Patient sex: M
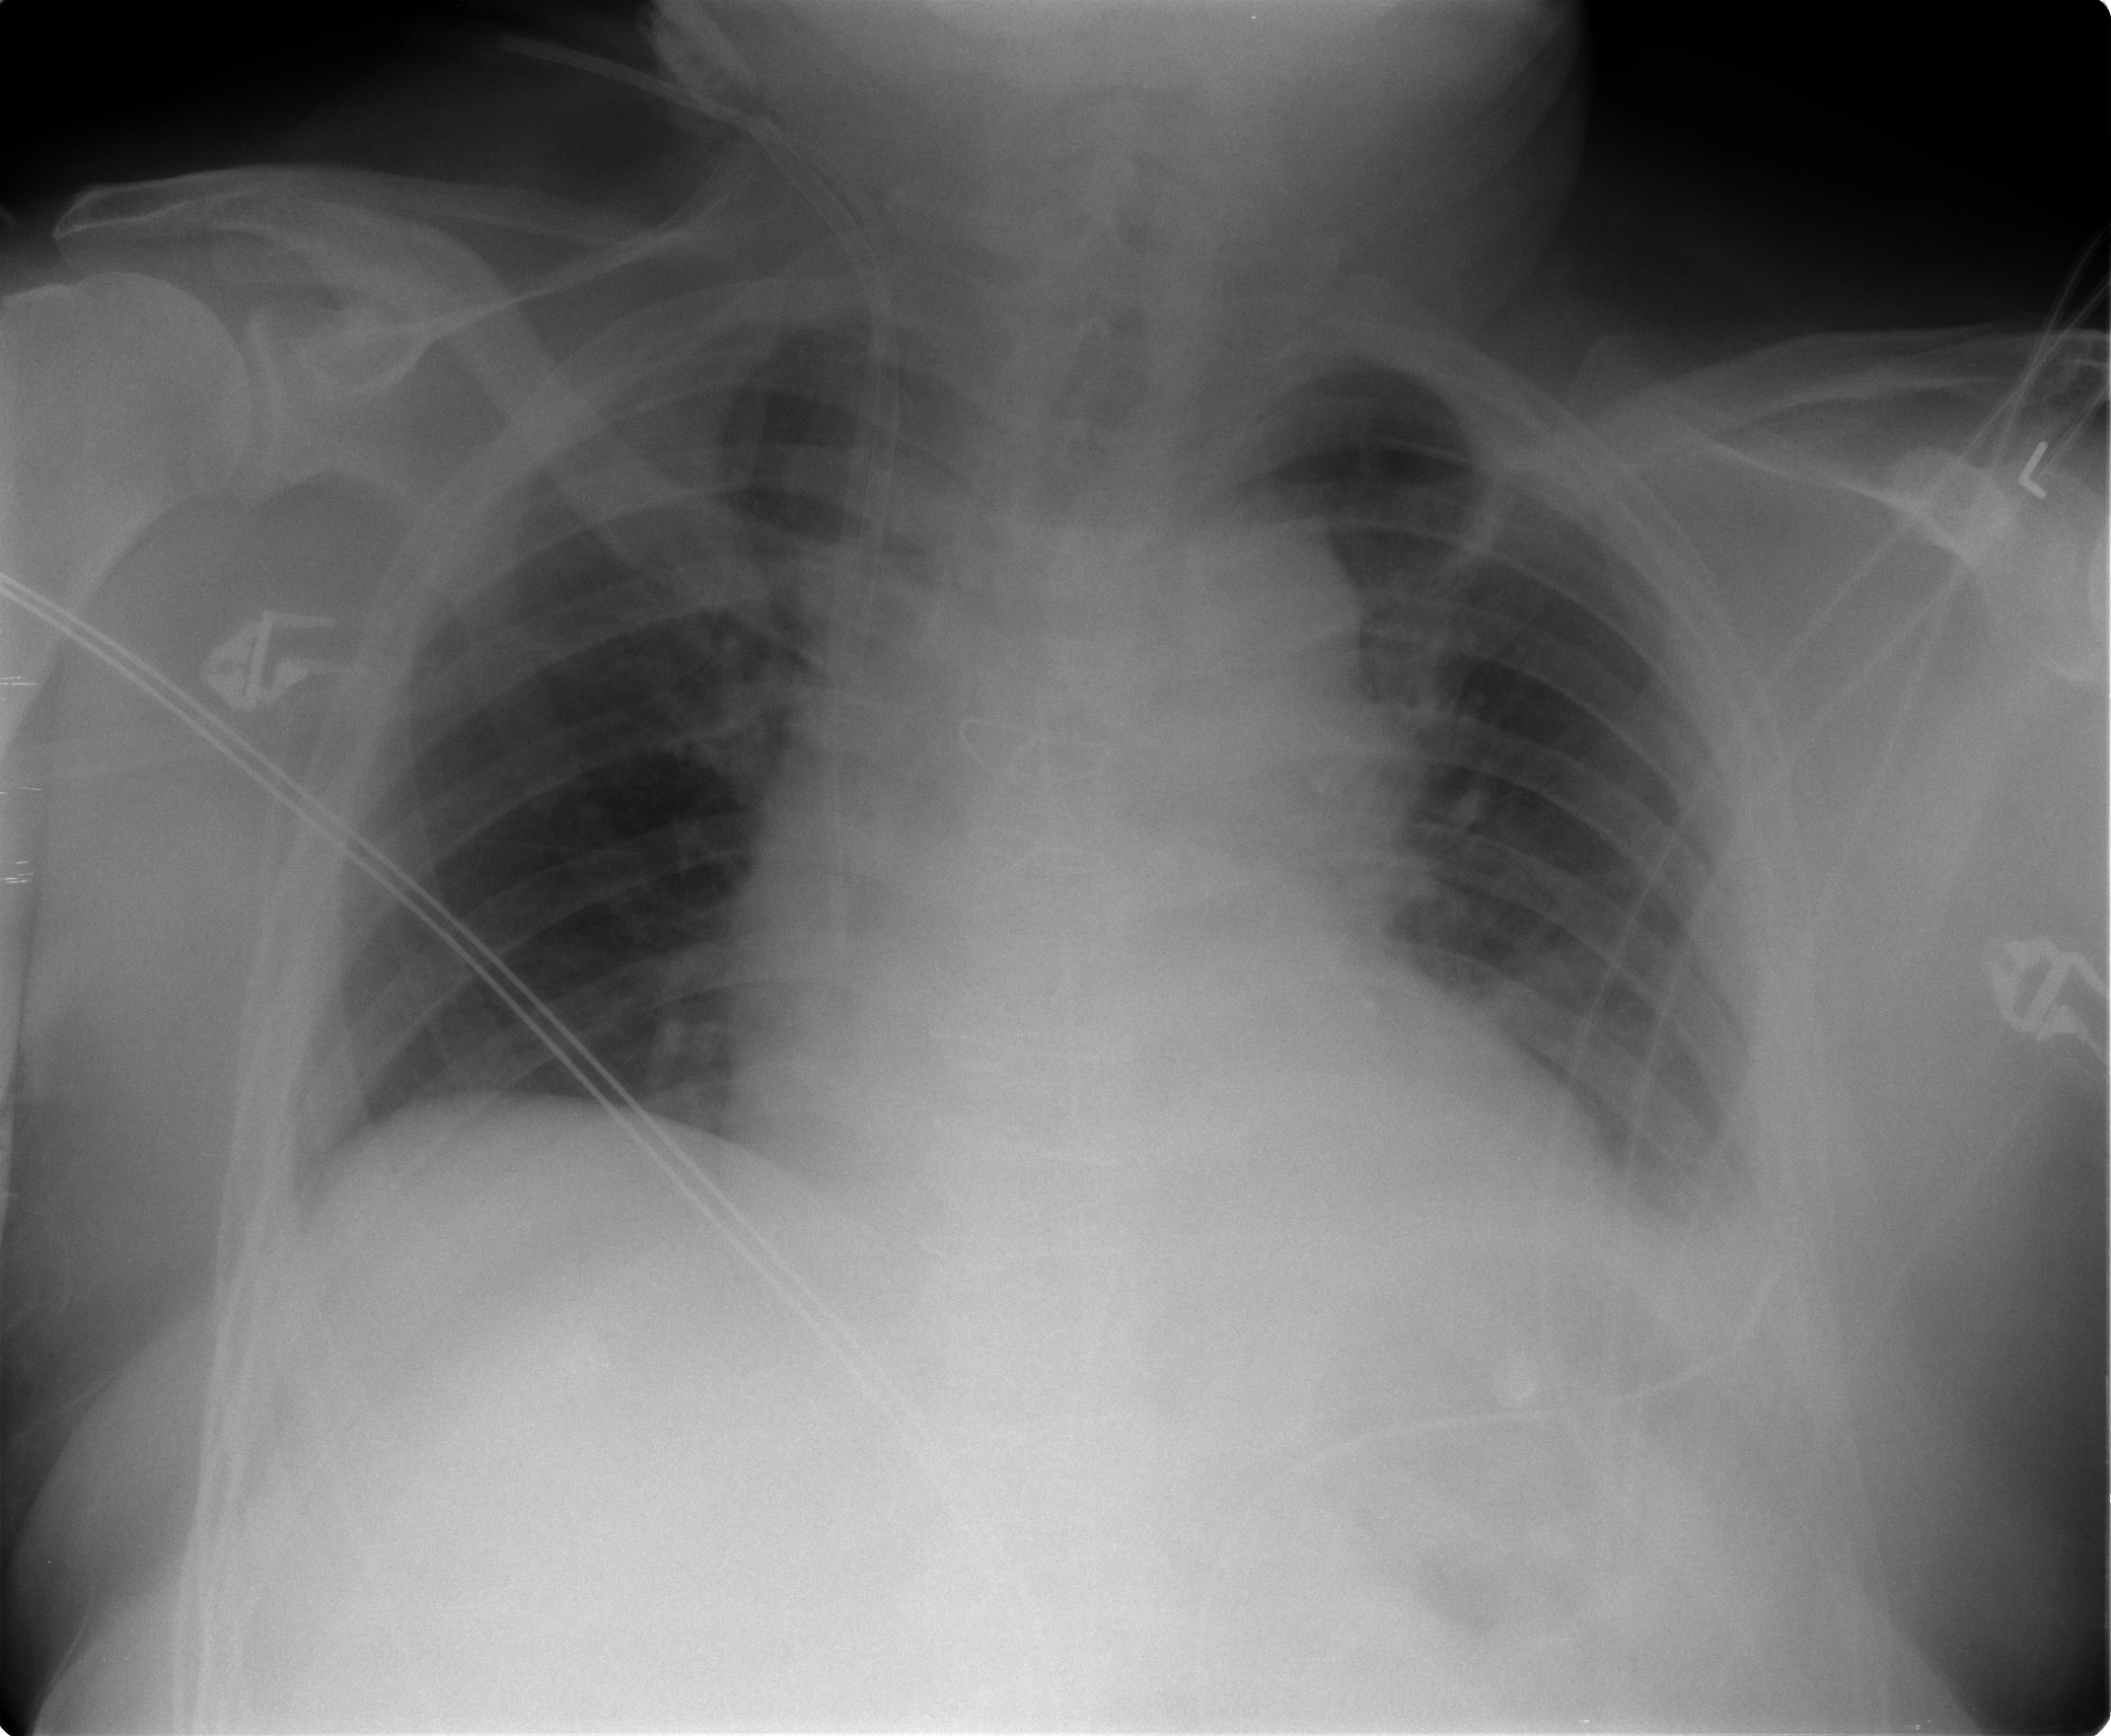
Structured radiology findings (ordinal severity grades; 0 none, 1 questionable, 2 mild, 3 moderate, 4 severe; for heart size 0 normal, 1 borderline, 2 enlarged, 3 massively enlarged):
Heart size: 2
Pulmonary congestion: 0
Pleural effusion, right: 0
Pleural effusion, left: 2
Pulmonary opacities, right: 0
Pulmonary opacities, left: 0
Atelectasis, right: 0
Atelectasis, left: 2